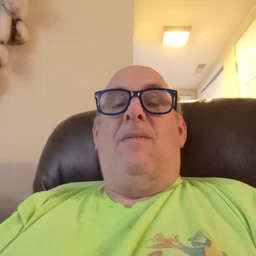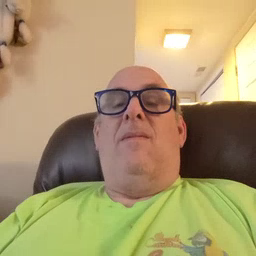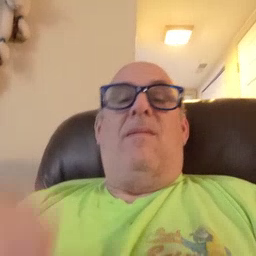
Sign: head